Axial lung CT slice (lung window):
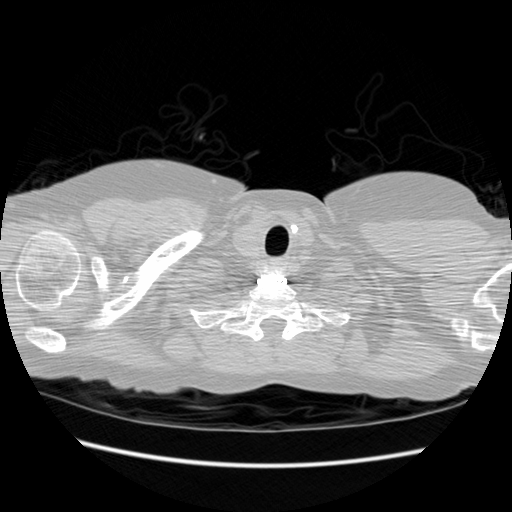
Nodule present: no